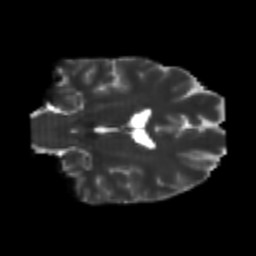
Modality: T2w
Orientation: coronal
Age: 23
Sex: male
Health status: healthy
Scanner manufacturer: philips
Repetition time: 7.386 s
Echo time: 0.08599 s